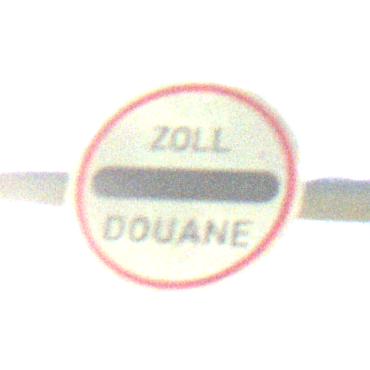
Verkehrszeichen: Zollstelle
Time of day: MorningAfternoon
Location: Outdoor (Nature)
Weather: Clear
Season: NotSpecified
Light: Natural